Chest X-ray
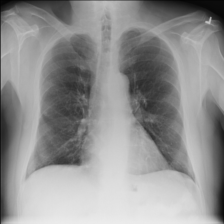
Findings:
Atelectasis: negative
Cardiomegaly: negative
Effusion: negative
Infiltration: negative
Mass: negative
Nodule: negative
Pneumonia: negative
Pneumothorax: negative
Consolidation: negative
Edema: negative
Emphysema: negative
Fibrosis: negative
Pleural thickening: negative
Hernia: negative